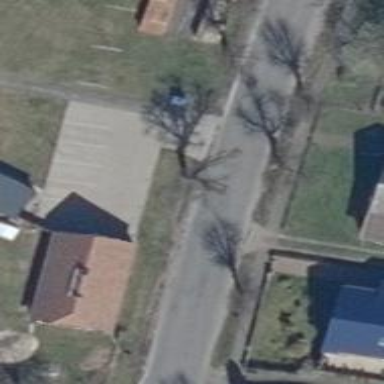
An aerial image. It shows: Secondary road with asphalt surface and sidewalk on the left side.